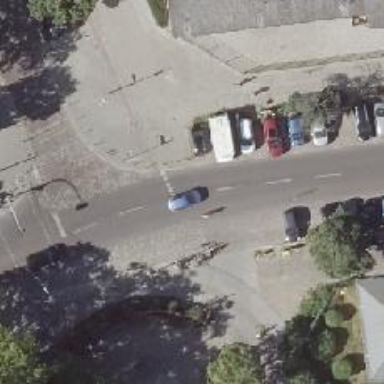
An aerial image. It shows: Unmarked crossing on the road.